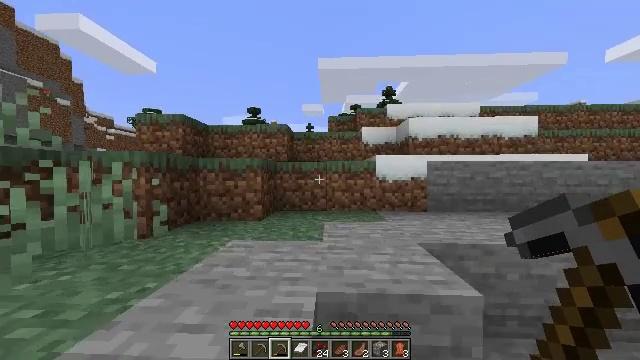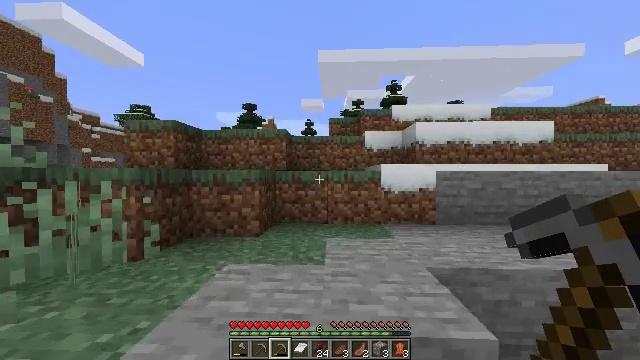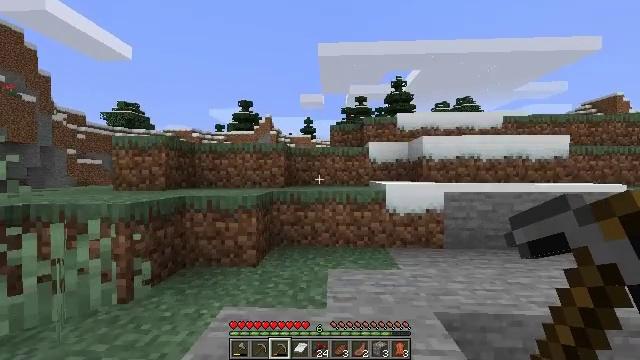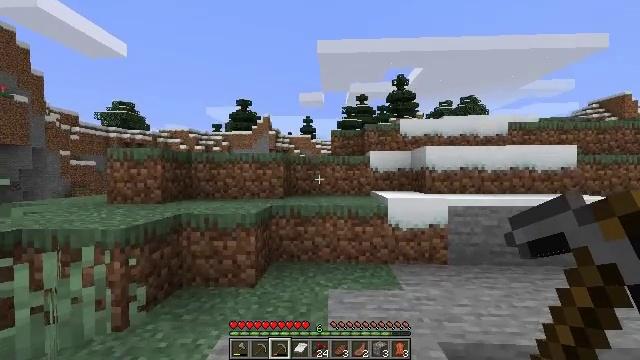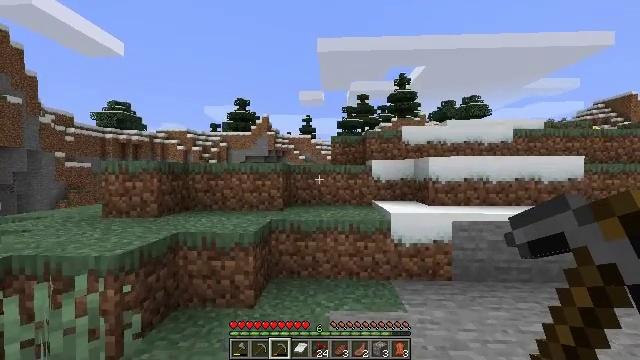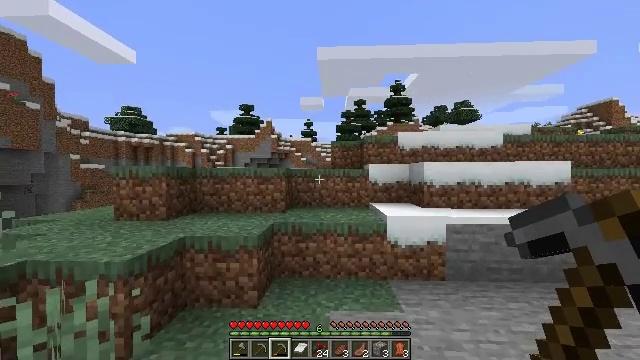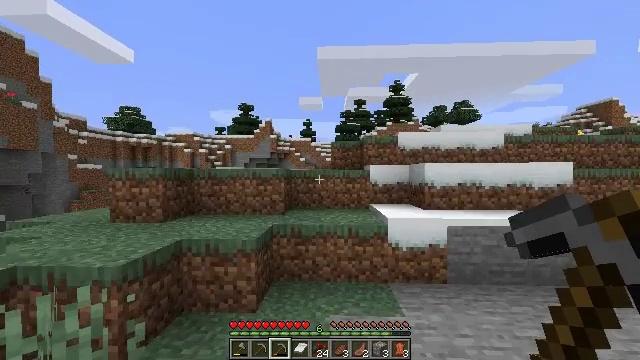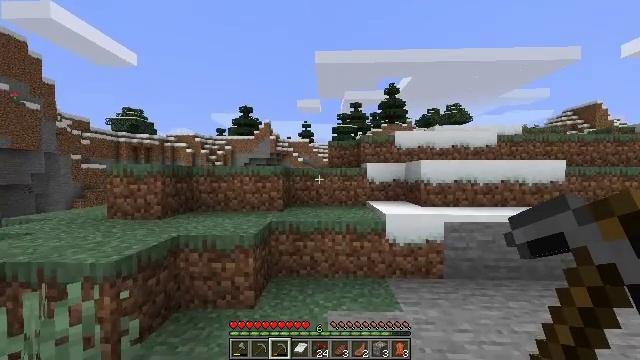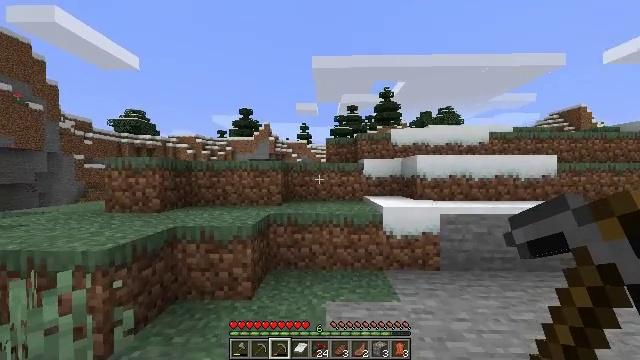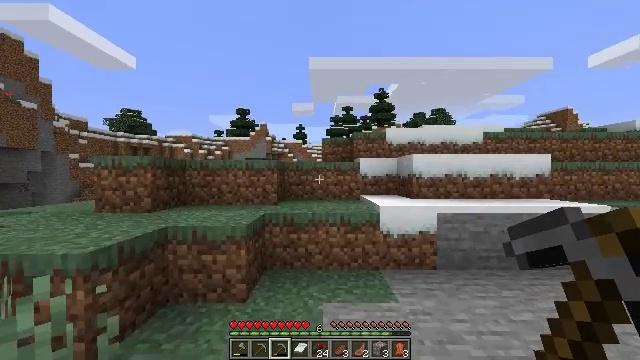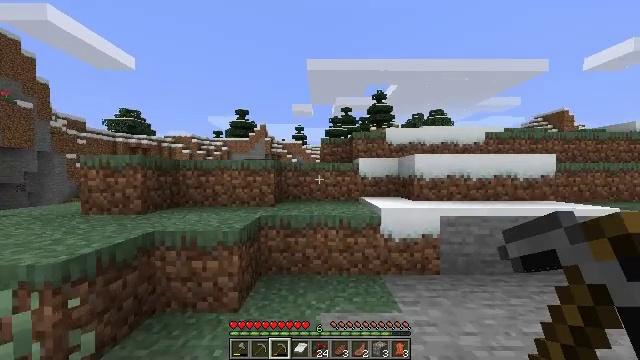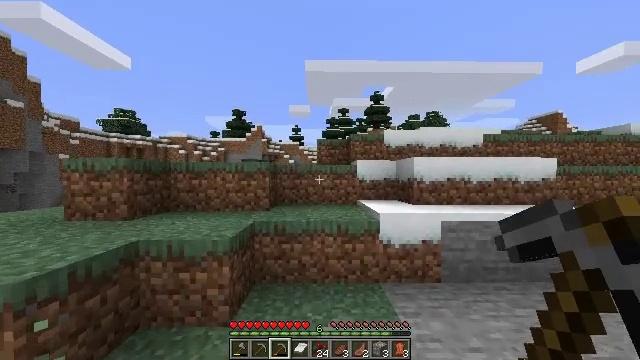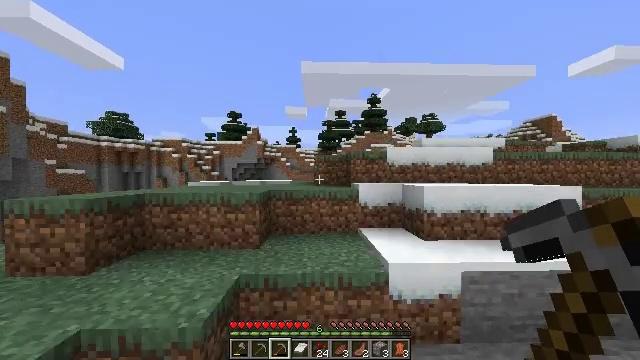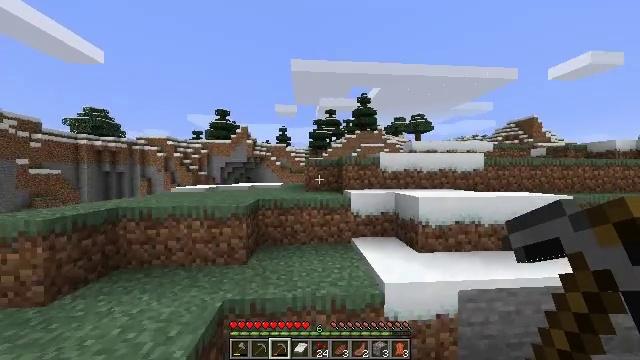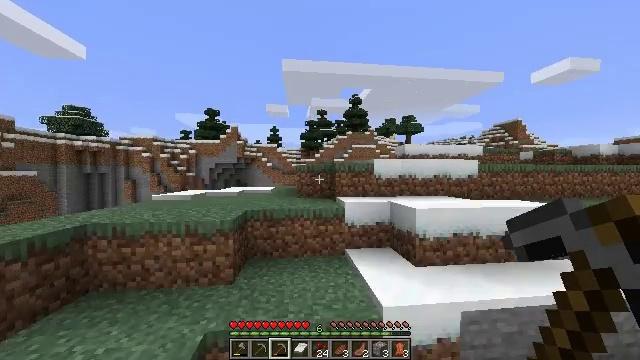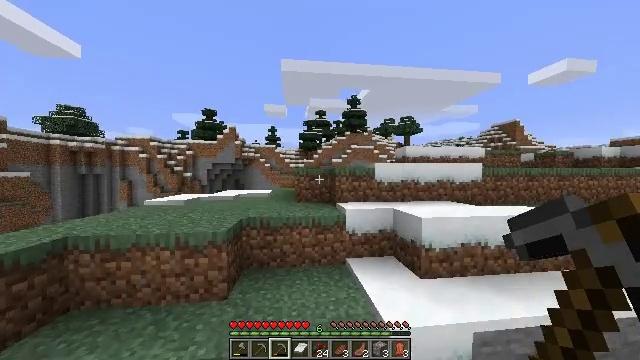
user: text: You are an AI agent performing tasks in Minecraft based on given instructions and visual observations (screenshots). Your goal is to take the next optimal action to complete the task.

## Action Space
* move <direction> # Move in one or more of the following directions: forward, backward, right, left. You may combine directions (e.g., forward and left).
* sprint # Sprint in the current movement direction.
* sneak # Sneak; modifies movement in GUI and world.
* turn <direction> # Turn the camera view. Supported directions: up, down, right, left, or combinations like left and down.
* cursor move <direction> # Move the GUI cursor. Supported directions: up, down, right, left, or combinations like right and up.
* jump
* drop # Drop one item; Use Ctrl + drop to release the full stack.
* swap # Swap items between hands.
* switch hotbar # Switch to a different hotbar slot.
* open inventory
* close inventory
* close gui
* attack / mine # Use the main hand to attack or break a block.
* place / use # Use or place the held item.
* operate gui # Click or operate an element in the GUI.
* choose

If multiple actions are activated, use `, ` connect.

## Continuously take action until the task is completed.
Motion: motion action
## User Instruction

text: Mine the mushroom stem in the forest.
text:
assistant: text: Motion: move forward, sprint, jump
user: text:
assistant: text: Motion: move forward, sprint, jump
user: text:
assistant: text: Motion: move forward, sprint, jump
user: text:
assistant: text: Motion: move forward, sprint, jump
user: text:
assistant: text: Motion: move forward, sprint, jump
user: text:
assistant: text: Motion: move forward, sprint, jump
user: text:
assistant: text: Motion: move forward, sprint, jump
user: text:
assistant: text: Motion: move forward, sprint, jump
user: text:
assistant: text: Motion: move forward, sprint, turn right, jump
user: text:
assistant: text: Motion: move forward, sprint, jump
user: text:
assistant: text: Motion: move forward, sprint, jump
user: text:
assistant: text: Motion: move forward, sprint, jump
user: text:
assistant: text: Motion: move forward, sprint, turn right, jump
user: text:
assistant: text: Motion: move forward, sprint, turn right, jump
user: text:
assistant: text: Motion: move forward, sprint, jump
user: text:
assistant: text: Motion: move forward, sprint, jump
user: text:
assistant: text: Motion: move forward, sprint, jump
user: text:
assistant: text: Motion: move forward, sprint, turn right, jump
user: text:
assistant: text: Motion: move forward, sprint, turn right, jump
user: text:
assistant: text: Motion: move forward, sprint, turn right, jump
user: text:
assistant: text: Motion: move forward, sprint, turn right, jump
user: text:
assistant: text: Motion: move forward, sprint, turn right, jump
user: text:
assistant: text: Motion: move forward, sprint, turn right, jump
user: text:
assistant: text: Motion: move forward, sprint, turn right, jump
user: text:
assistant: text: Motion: move forward, sprint, turn right, jump
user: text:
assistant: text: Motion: move forward, sprint, jump
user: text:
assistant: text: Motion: move forward, sprint, jump
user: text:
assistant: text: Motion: move forward, sprint, jump
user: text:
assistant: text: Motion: move forward, sprint, jump
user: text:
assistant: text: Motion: move forward, sprint, jump